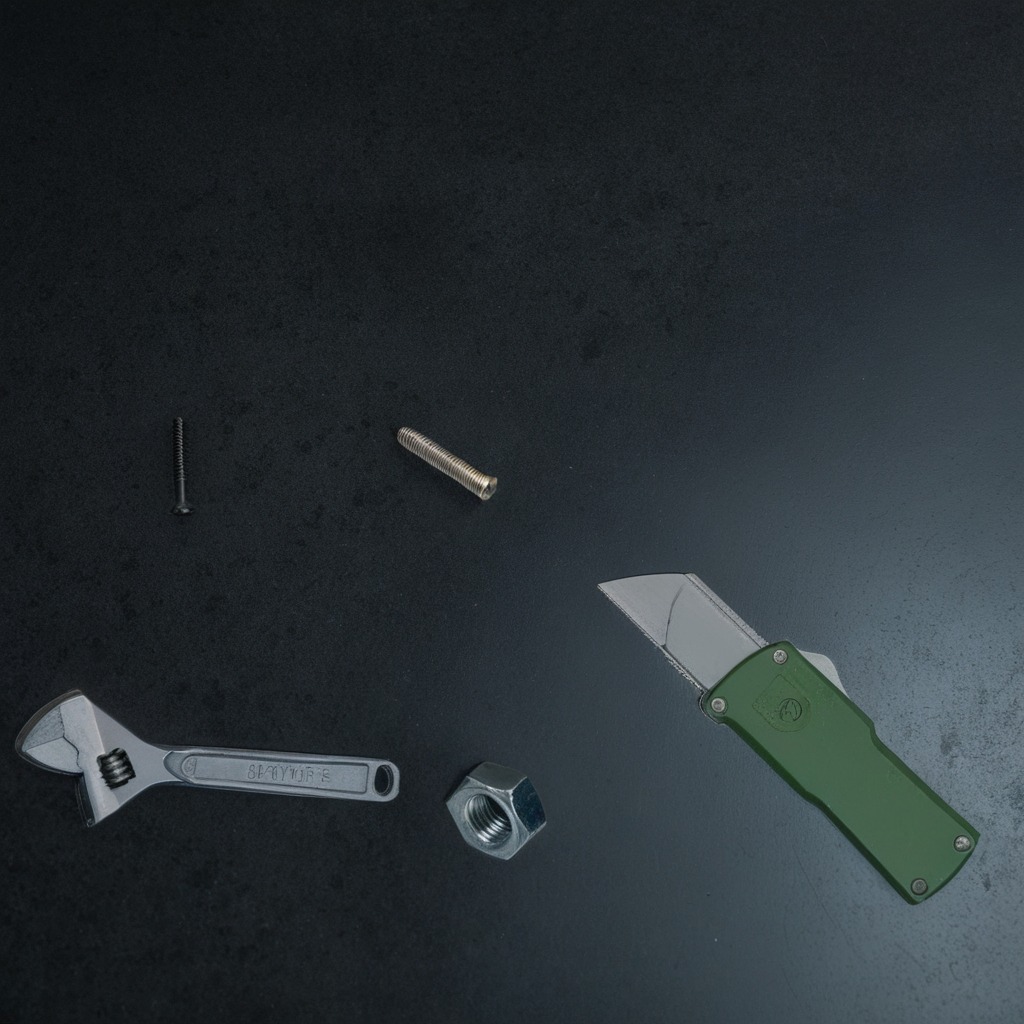
A utility knife, a metal machine screw, a coiled metal spring, a metal nut, and a wrench are lying on a clean granite table inside a workshop at night.